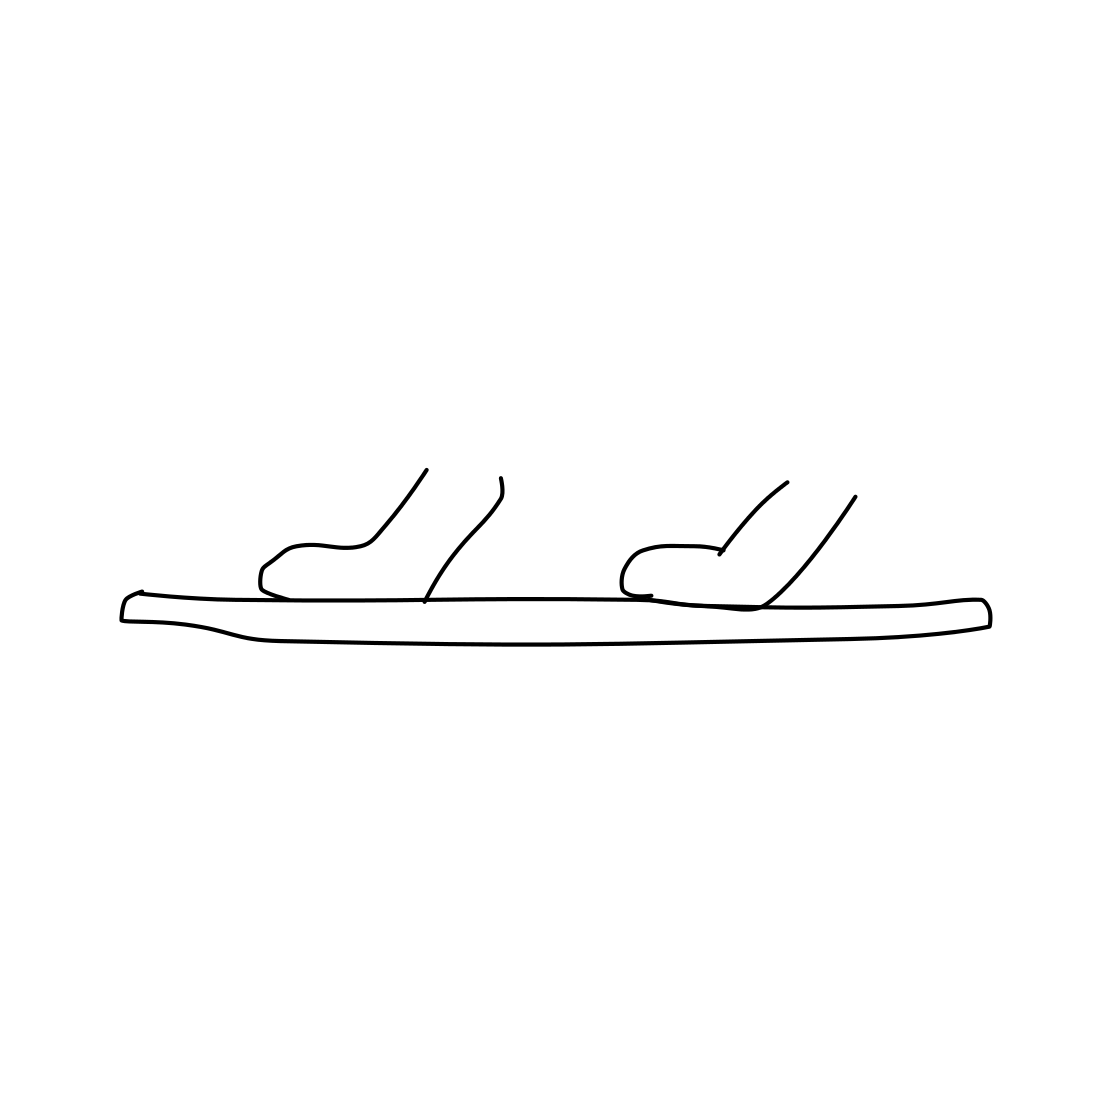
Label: snowboard